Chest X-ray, AP view. Patient: 47 years old, sex M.
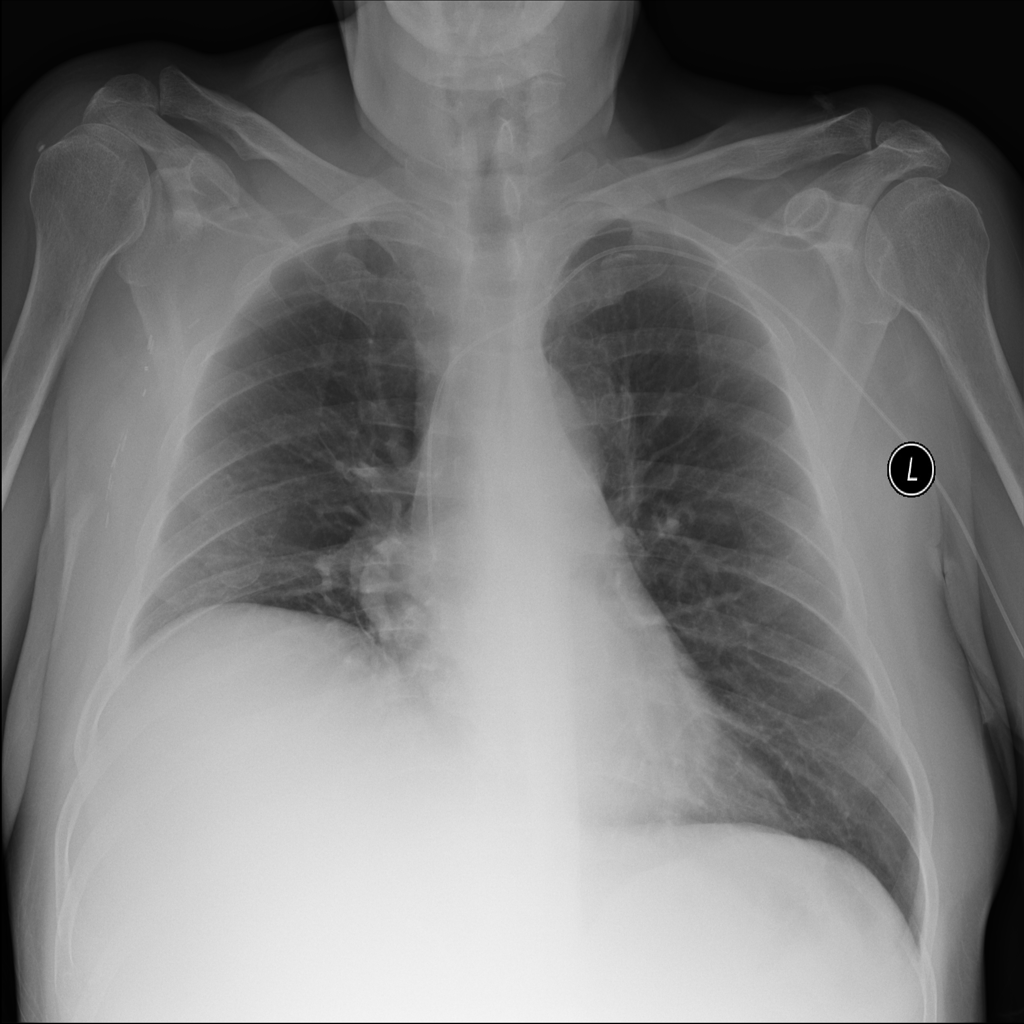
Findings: No Finding